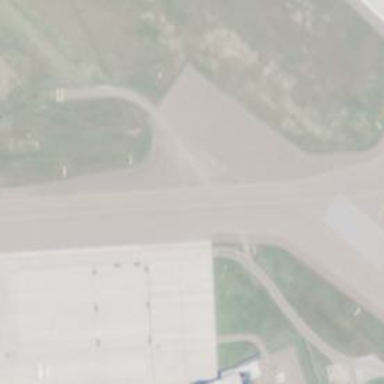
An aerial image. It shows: Image of taxiway at airport.